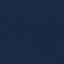
Land use / land cover: SeaLake